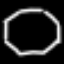
Label: octagon